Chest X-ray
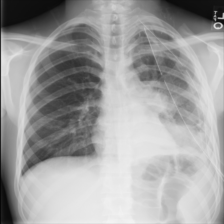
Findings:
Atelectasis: negative
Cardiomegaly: negative
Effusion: negative
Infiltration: negative
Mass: negative
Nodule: negative
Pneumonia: negative
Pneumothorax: negative
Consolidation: negative
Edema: negative
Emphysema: negative
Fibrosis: negative
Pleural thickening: negative
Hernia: negative